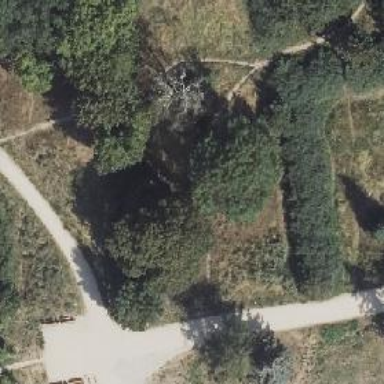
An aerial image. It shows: Path on the ground.